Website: macys
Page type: customer-info-address
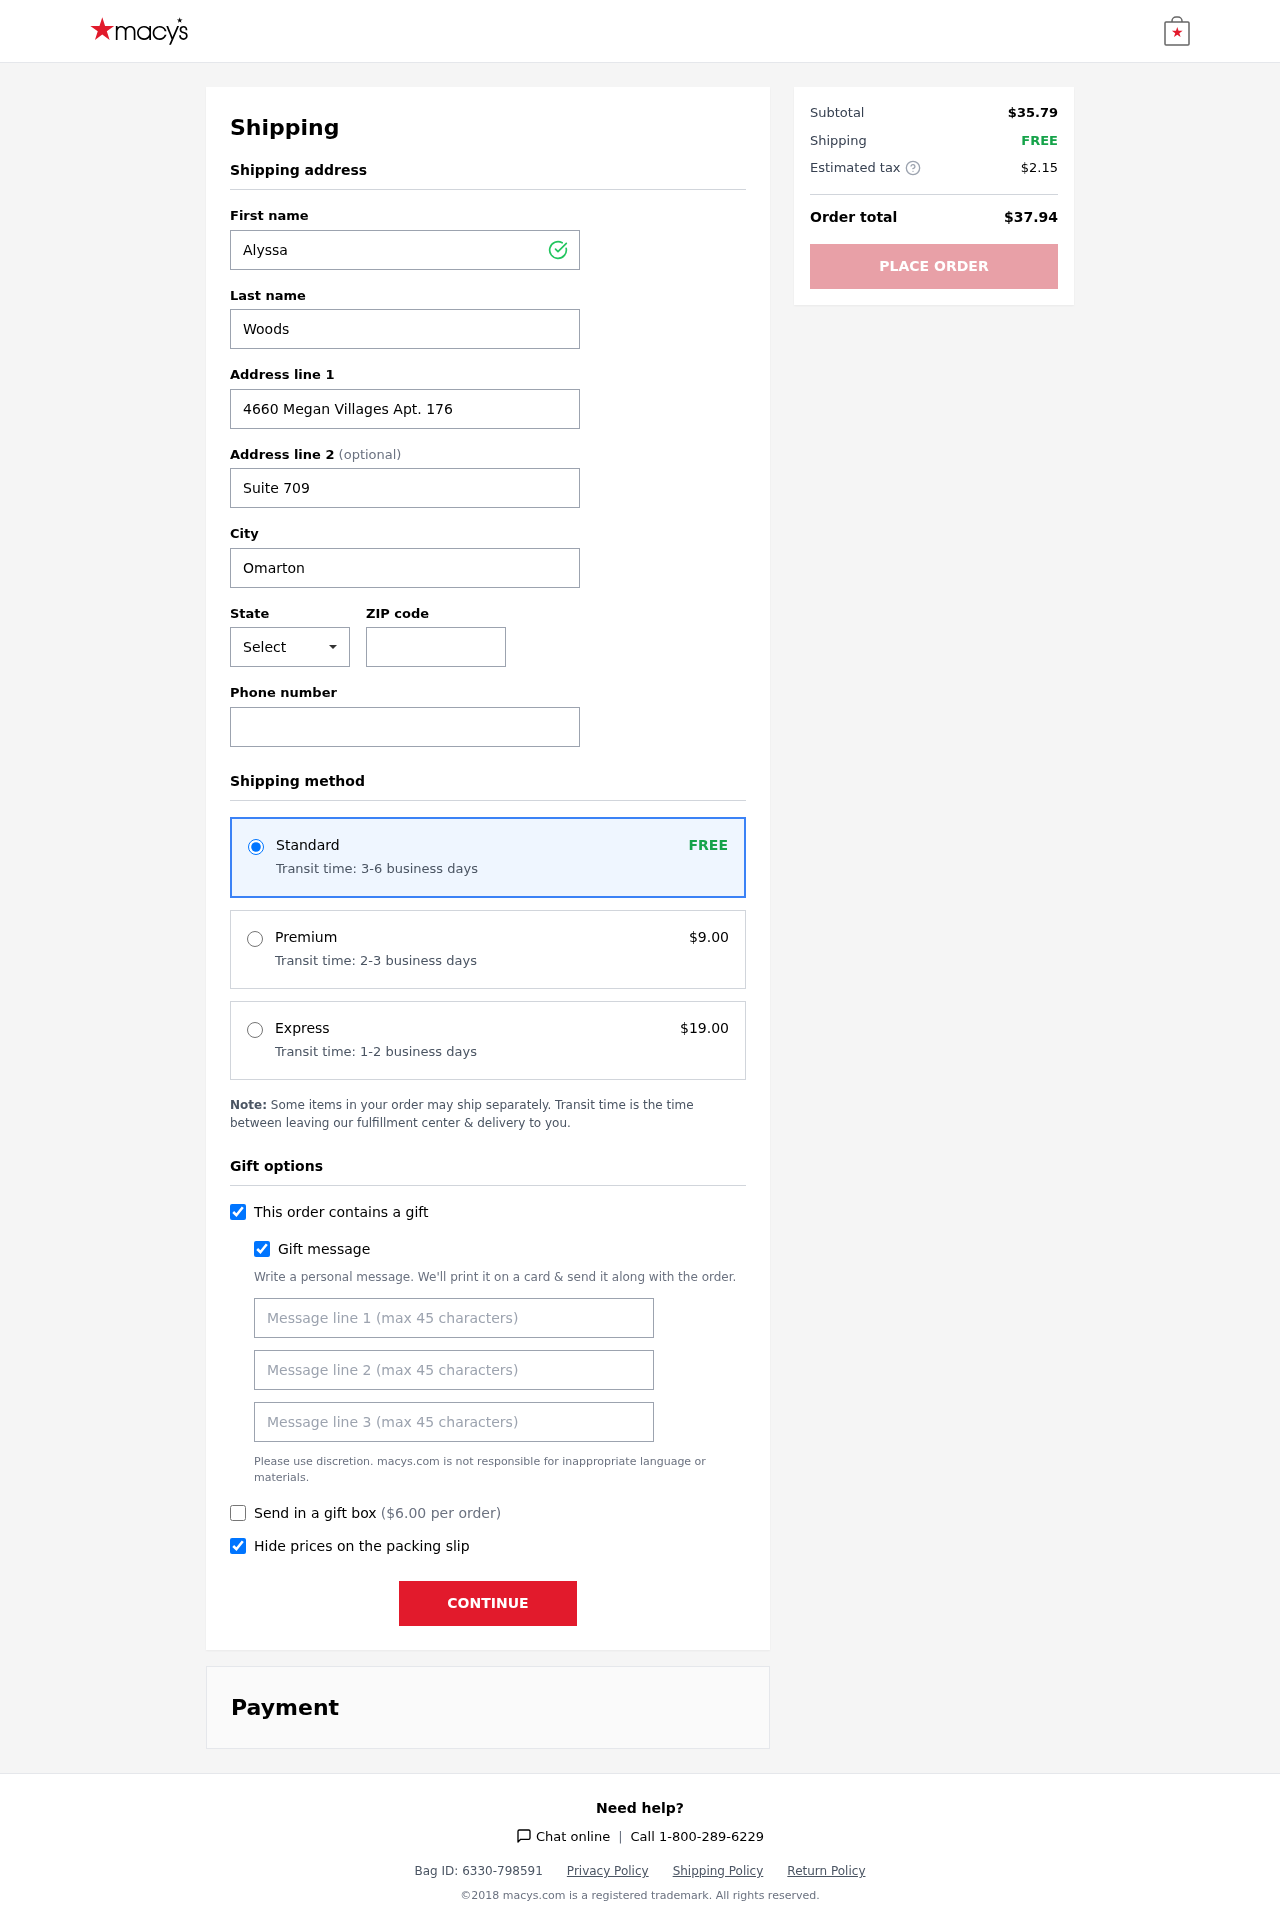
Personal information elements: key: PII_CITY
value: Omarton
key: PII_FIRSTNAME
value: Alyssa
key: PII_GIFT_MESSAGE
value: Happy housewarming, Toni! I thought this soft bath rug in a sunny yellow would brighten up your new space and make those cozy mornings even better. Enjoy snuggling your toes into it!   Alyssa
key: PII_LASTNAME
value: Woods
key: PII_PHONE
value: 6835722587
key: PII_POSTCODE
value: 18406
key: PII_STATE_ABBR
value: ME
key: PII_STREET
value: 4660 Megan Villages Apt. 176
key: PII_STREET2
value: Suite 709
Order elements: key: ORDER_SHIPPING_STANDARD
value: FREE
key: ORDER_SHIPPING_STANDARD_TIME
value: Transit time: 3-6 business days
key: ORDER_SHIPPING_PREMIUM
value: $9.00
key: ORDER_SHIPPING_PREMIUM_TIME
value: Transit time: 2-3 business days
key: ORDER_SHIPPING_EXPRESS
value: $19.00
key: ORDER_SHIPPING_EXPRESS_TIME
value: Transit time: 1-2 business days
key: ORDER_GIFT_BOX_FEE
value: $6.00
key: ORDER_SUBTOTAL
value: $35.79
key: ORDER_SHIPPING_COST
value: FREE
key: ORDER_TAX
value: $2.15
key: ORDER_TOTAL
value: $37.94